Question: The default string filter in ActiveAdmin has a select the options of:
- - - -
This shows a dropdown next to the string search where you are able to choose these options.
My requirement is to have the filter to use contains search condition BUT not show the drop down/select to do this. So it will just have an input box for search, with no select to choose contains.
I originally achieved this by creating a partial, but that was problematic as it was then unable to work with the other filters that ActiveAdmin provides. Here is an image of the partial:

My current thinking is to create a custom filter that does this.
So below is the standard code for the string filter in ActiveAdmin. How could this be modified to default to contains and not show the drop down? I've tried removing the filter options but that doesn't work. Any ideas?
ActiveAdmin uses Ransack and Formtastic
'''
module ActiveAdmin
module Inputs
class FilterStringInput < ::Formtastic::Inputs::StringInput
include FilterBase
include FilterBase::SearchMethodSelect
filter :contains, :equals, :starts_with, :ends_with
# If the filter method includes a search condition, build a normal string search field.
# Else, build a search field with a companion dropdown to choose a search condition from.
def to_html
if seems_searchable?
input_wrapping do
label_html <<
builder.text_field(method, input_html_options)
end
else
super # SearchMethodSelect#to_html
end
end
end
end
end
'''
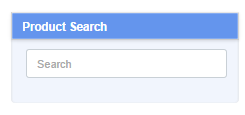
Answer: To remove the need for a predicate drop down, you can use the Ransack's string-based query interface. For example, if you have an 'ActiveRecord' 'User' class with an attribute 'name' and you want a containing filter on it, you could do something like:
'''
ActiveAdmin.register User do
filter :name_cont, label: 'User name'
end
'''
This will generate:

And it will search for 'Users' containing the introduced input in its name